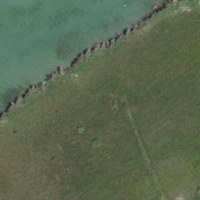
EUNIS habitat code: 16
Species observed at this site:
Tachybaptus ruficollis
Circus aeruginosus
Aythya fuligula
Podiceps cristatus
Ardea purpurea
Aeshna mixta
Aeshna isoceles